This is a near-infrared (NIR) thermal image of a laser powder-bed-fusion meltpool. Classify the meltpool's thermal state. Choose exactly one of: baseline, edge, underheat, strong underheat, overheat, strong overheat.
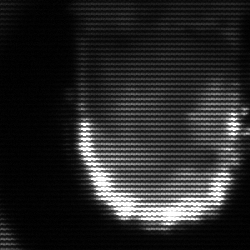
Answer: baseline